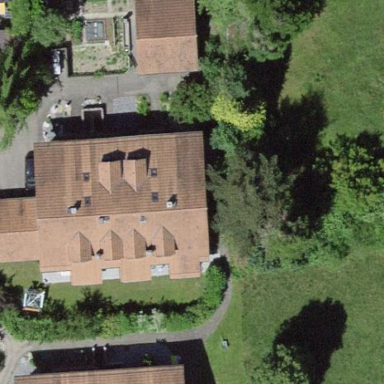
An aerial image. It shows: Terrace building with gabled roof.